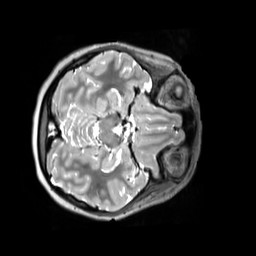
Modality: T2w
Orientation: axial
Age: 12
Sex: female
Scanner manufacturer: siemens
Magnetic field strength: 3 T
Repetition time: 3.2 s
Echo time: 0.408 s